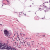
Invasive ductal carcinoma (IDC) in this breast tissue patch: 0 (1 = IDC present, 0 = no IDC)